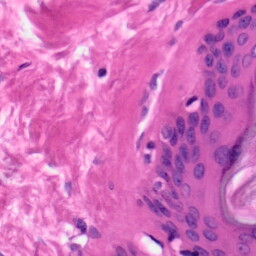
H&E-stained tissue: Skin